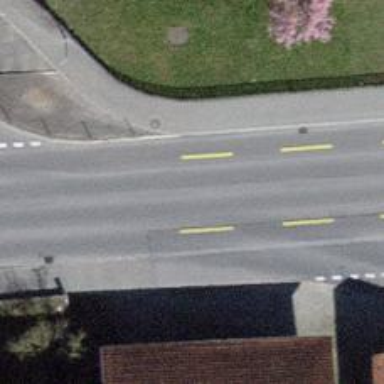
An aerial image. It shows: Primary highway with dedicated lane for cyclists.